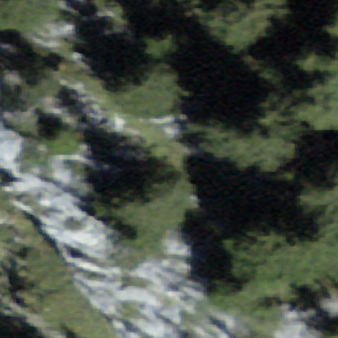
Label: other